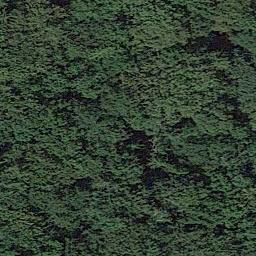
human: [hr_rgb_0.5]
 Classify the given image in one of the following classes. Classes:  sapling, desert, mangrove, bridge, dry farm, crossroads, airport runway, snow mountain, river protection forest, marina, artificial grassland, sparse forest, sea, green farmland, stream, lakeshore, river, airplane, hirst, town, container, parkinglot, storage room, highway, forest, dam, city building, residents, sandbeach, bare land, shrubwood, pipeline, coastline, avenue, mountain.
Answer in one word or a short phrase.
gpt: forest